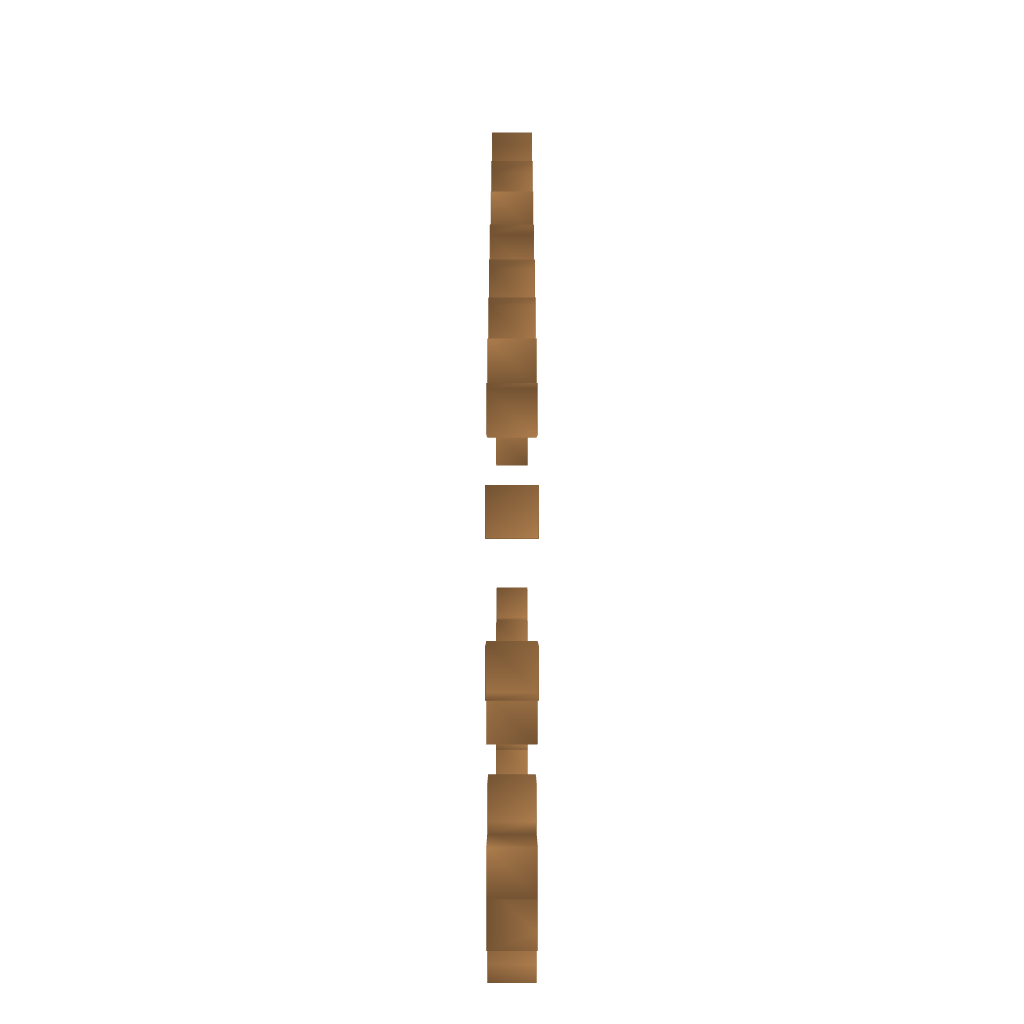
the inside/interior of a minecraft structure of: Super Mario Goomba